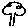
Label: tree